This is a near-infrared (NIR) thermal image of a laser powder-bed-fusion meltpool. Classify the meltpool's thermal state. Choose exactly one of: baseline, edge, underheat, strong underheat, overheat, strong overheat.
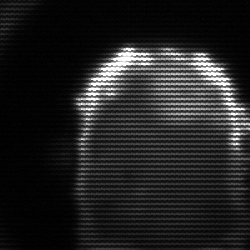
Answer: baseline